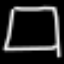
Label: square